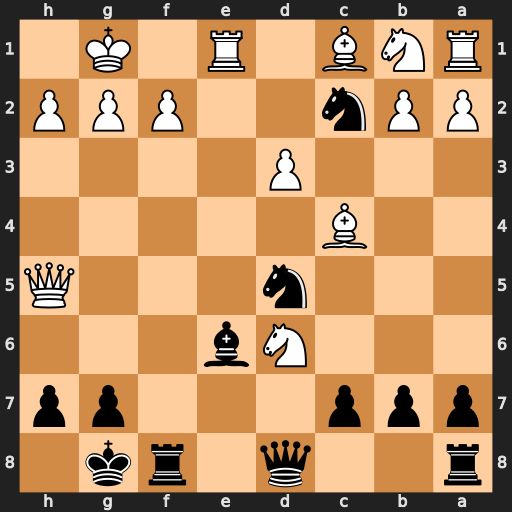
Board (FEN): r2q1rk1/ppp3pp/3Nb3/3n3Q/2B5/3P4/PPn2PPP/RNB1R1K1
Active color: b
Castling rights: -
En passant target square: -
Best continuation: Nxe1